Question: I have a MS Access form that I want to filter the database based on a SQL statement.
The form will use multiple parameters, but I want it so that not all fields are required to perform the filter.
An example would be: User wants to query only by Date and Product and leave Customer and Analysis blank.
These are the fields in the form:

So far I have tried the following statements and using "LIKE" but it is returning blank results. I have only tried with two fields and it isn't working.
'''
Public Sub Command121_Click()
Dim task As String
task = "select * from SageOrderLines_Live where [PromisedDeliveryDate] = " & Format(Me.DateFrom, "\#dd\/mm\/yyyy\#") & " AND [CustomerAccountNumber] LIKE "" & Me.CustomerAccount & """
DoCmd.ApplyFilter task
End Sub
'''
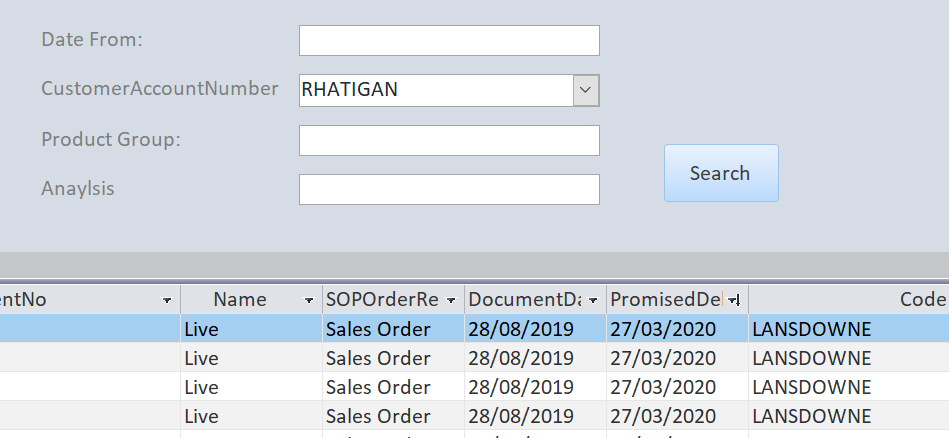
Answer: Using LIKE without wildcard might as well be = sign.
Use of quote delimiters is incorrect - really need another quote on each side.
'" AND [CustomerAccountNumber] LIKE """ & Me.CustomerAccount & "*"""'
Or make it easier to read and use apostrophe instead of doubled quotes.
'" AND [CustomerAccountNumber] LIKE '" & Me.CustomerAccount & "*'"'